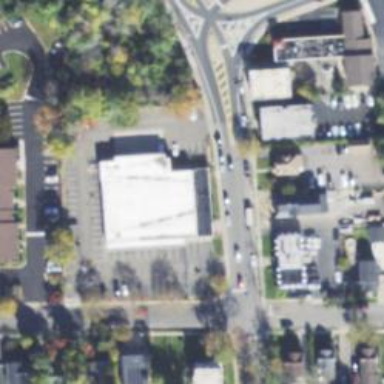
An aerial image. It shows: Post office.